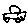
Label: car